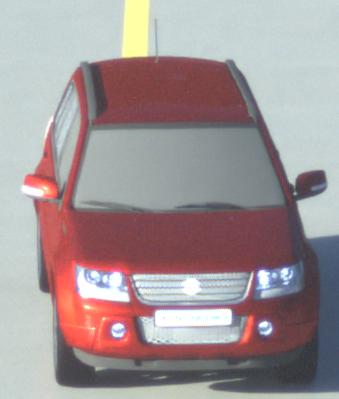
Make: Suzuki
Model: Grand Vitara
Detailed model: Gen. 1 JT
Model produced from: 2009
Model produced until: 2012
Doors: 5
Color: red
Road condition: wet road
Daytime: sunrise or sunset
Contrast: medium contrast